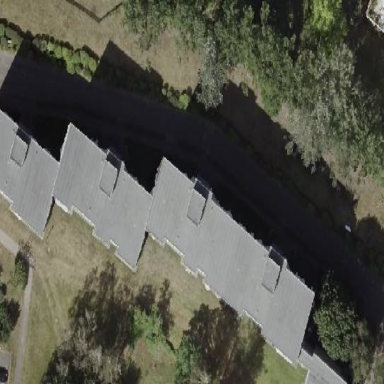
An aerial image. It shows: Apartment building with flat roof.